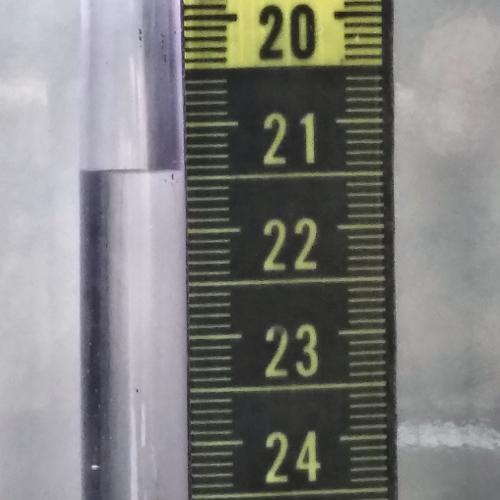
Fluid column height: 21.4 cm